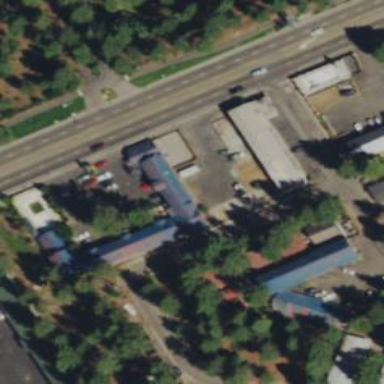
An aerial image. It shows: Commercial area.